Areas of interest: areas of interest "Park Square"
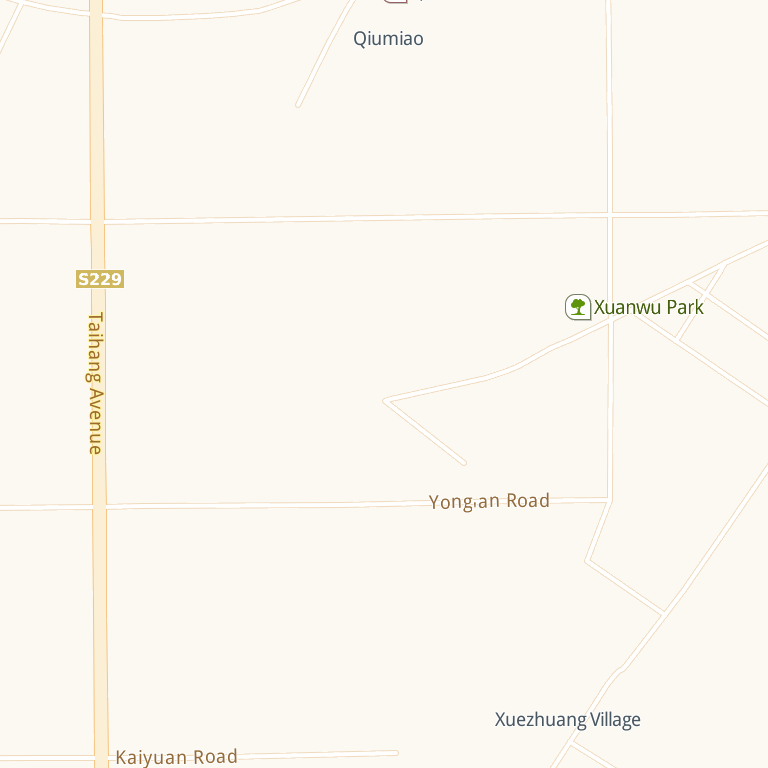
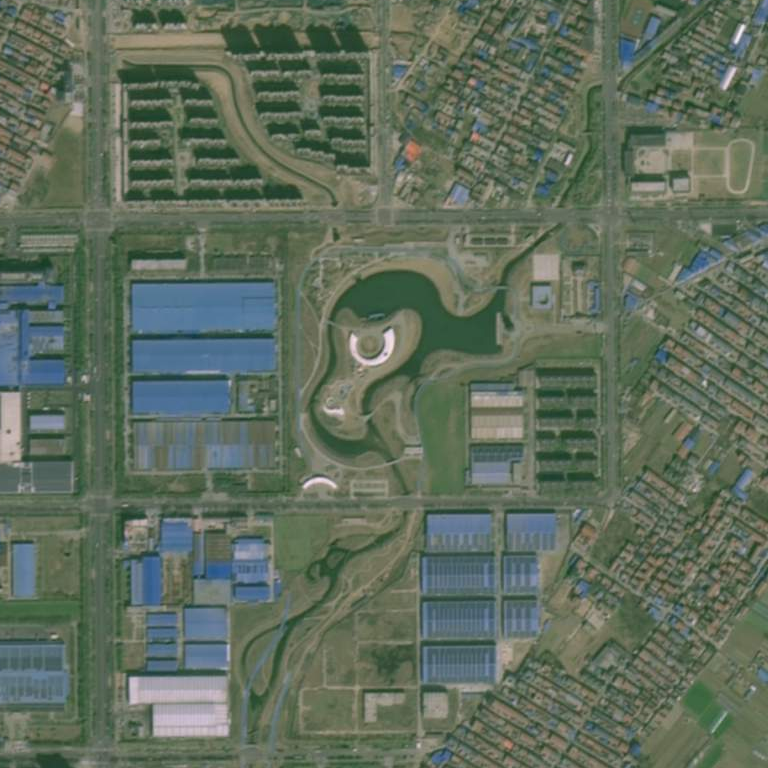